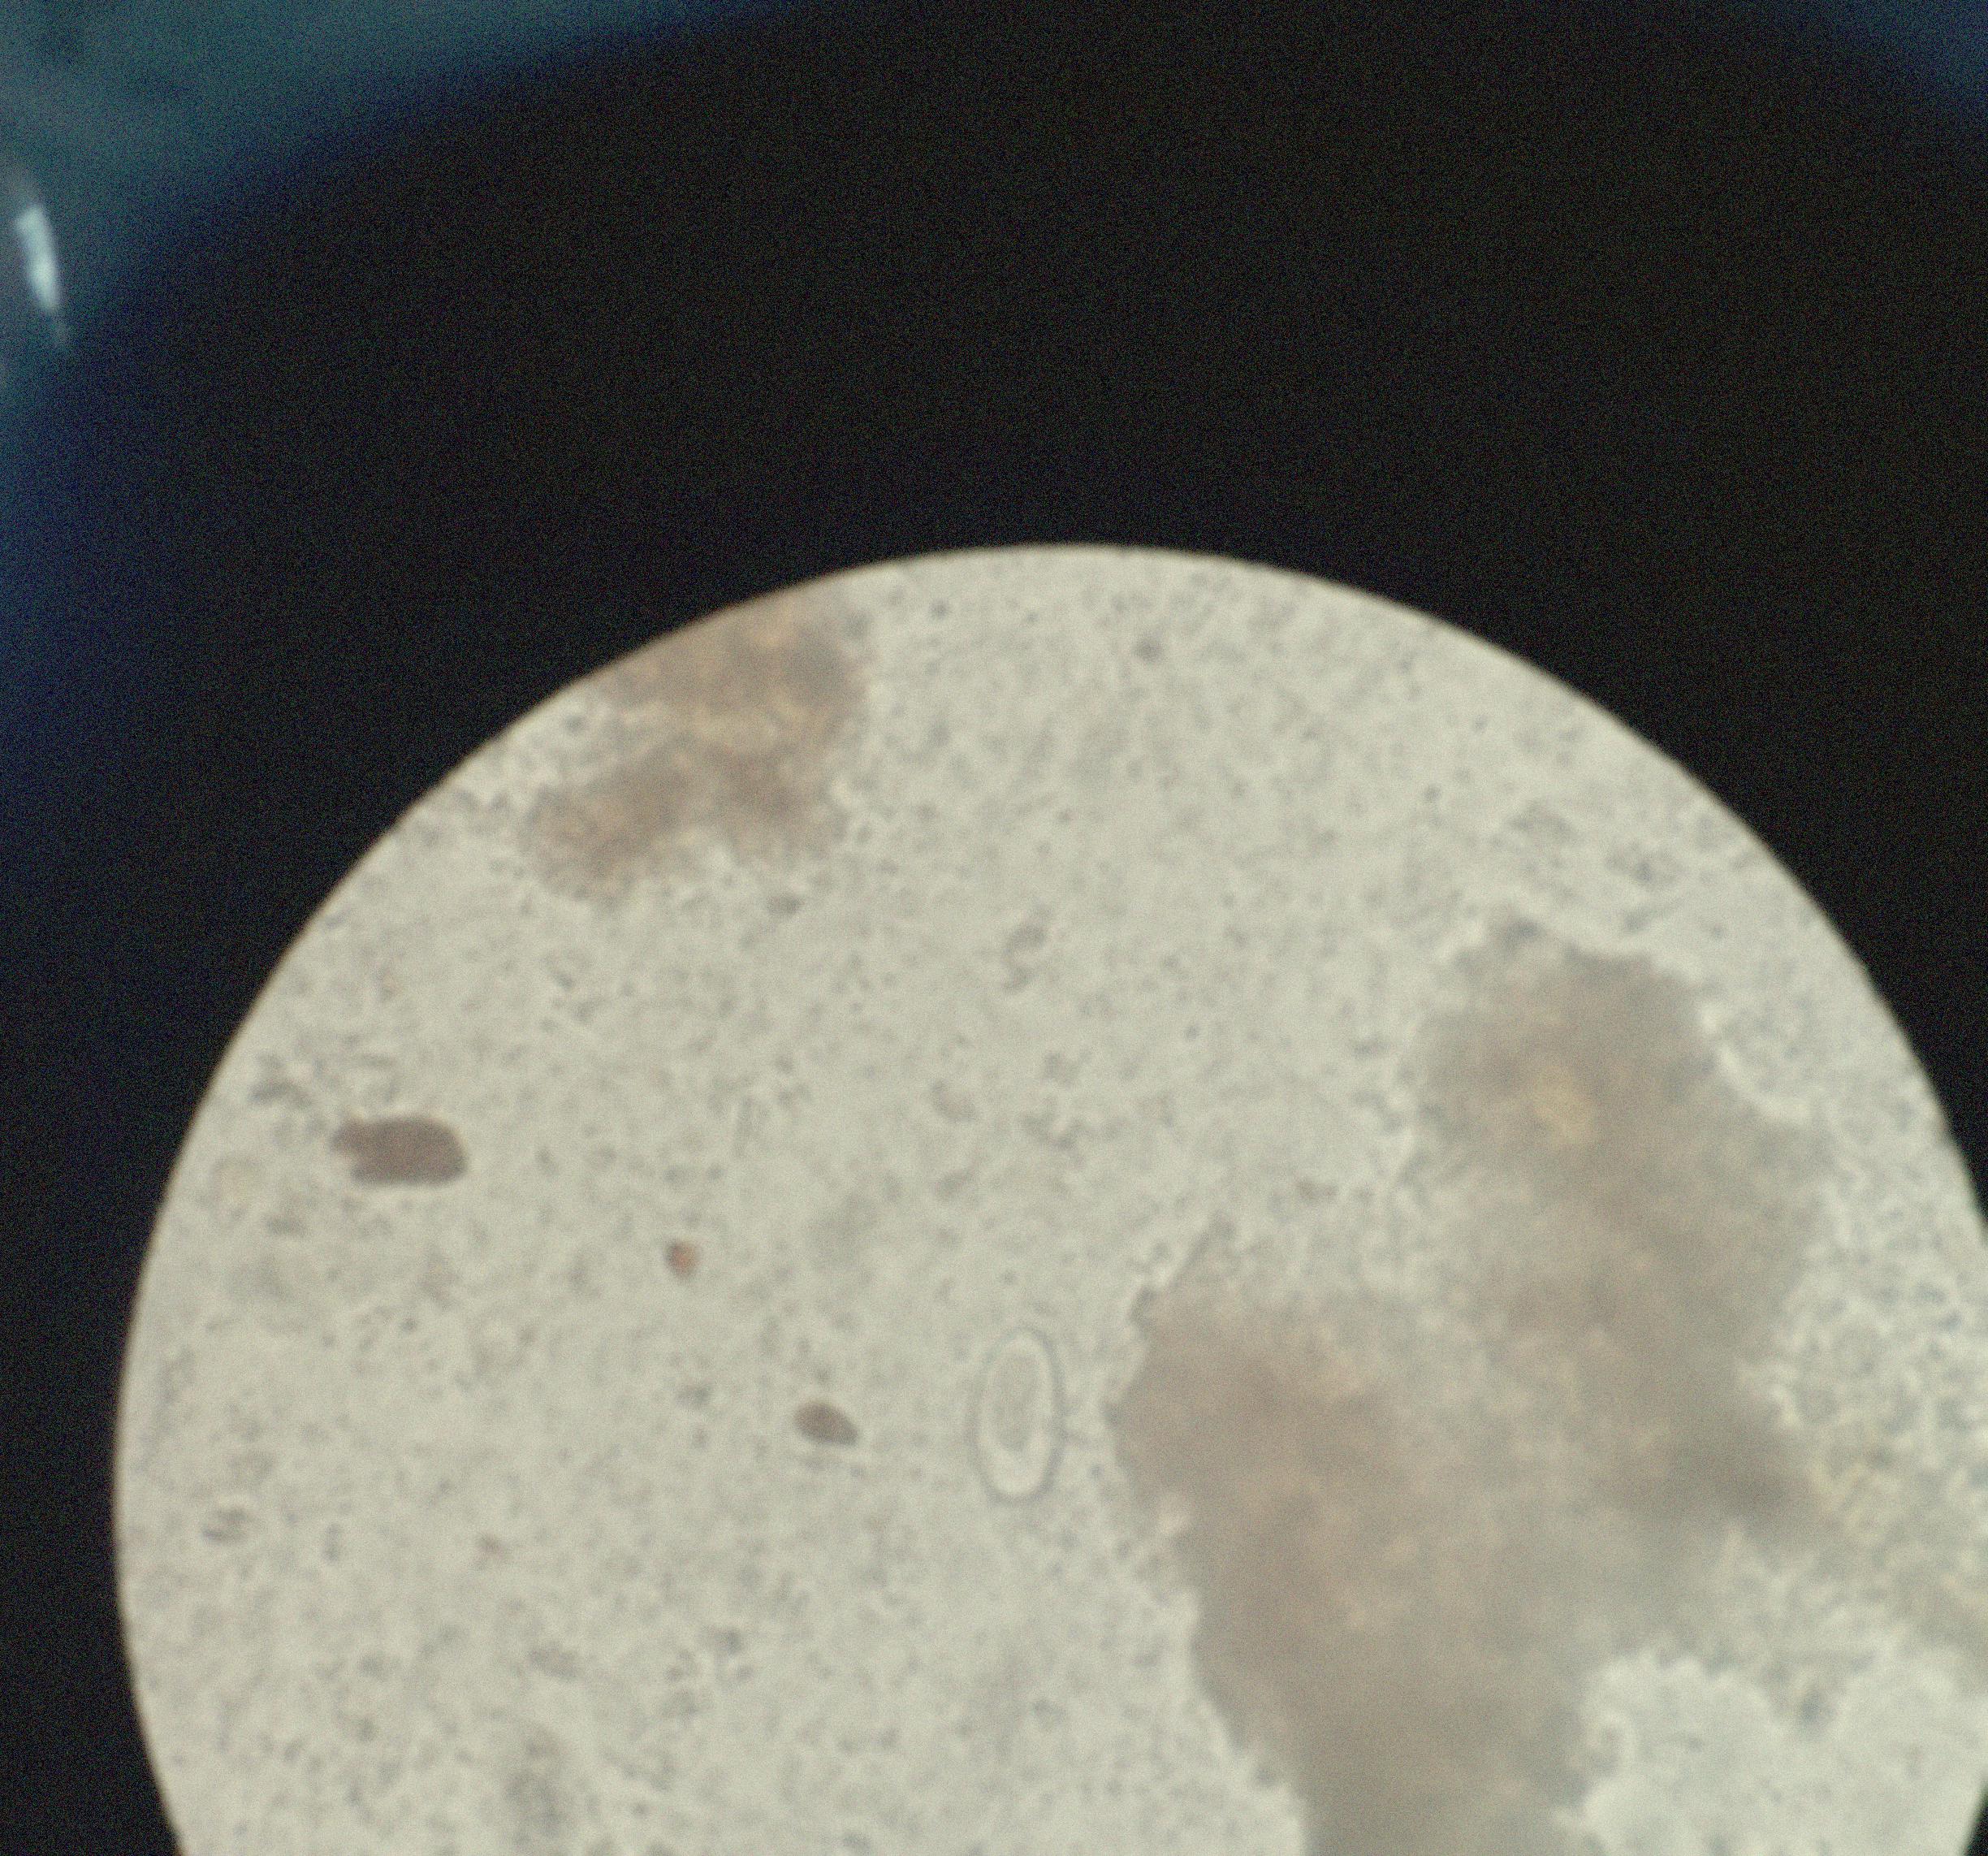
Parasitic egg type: Enterobius vermicularis